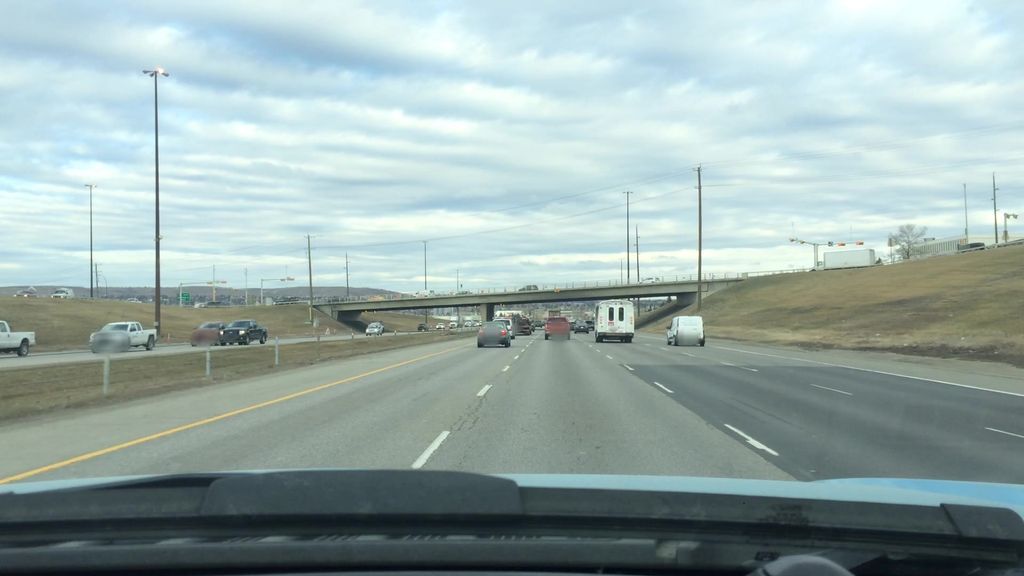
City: calgary